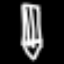
Label: pencil